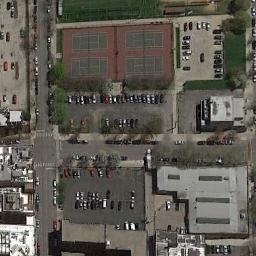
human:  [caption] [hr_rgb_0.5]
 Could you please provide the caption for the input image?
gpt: There are many cars in the parking lots next to the tennis courts .

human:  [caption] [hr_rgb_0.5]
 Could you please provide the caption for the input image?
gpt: There are two tennis courts here and cars parked around the court .

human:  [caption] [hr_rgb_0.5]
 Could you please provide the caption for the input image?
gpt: The tennis court is next to some buildings and parking lot .

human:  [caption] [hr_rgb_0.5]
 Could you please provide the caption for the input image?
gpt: Lots of parking and buildings next to the tennis court .

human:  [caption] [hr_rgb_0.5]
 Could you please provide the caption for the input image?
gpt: There are some parking lots with many cars around the tennis court .